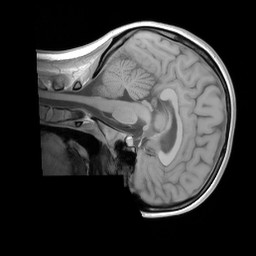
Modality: T1w
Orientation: sagittal
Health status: ill
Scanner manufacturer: siemens
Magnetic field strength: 3 T
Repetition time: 0.44 s
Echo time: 0.00266 s